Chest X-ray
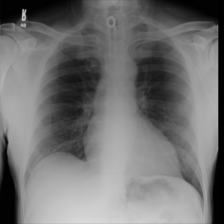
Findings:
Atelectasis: negative
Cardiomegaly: negative
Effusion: negative
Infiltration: negative
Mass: negative
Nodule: negative
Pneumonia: negative
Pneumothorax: negative
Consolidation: negative
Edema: negative
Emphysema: negative
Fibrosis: negative
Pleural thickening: negative
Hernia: negative